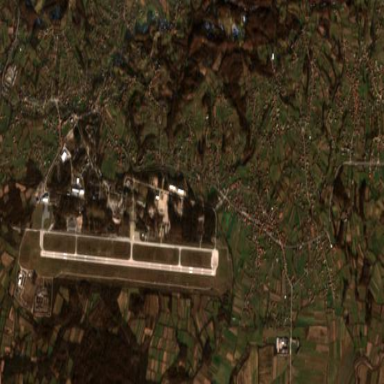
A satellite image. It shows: International public aerodrome.